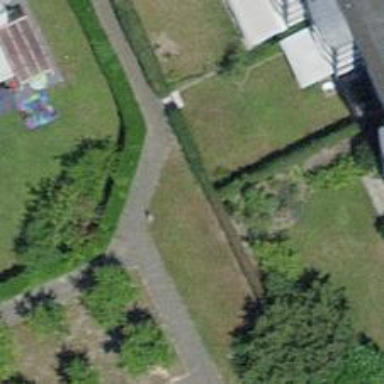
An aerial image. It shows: Footway with cobblestone surface and grade1 tracktype.